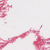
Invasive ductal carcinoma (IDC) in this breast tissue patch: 0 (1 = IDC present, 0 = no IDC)